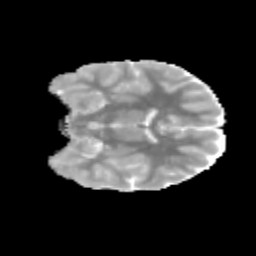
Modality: MD
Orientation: coronal
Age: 11
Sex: male
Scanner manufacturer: siemens
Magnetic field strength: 3 T
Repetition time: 3.8 s
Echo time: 0.07 s